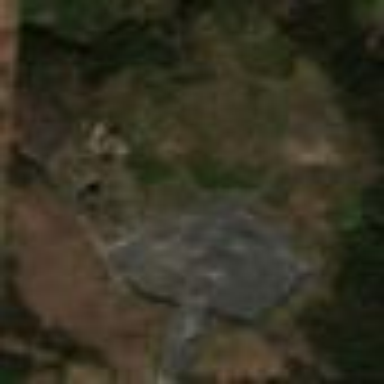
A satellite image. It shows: Quarry area.